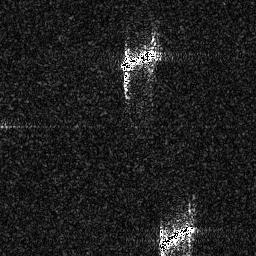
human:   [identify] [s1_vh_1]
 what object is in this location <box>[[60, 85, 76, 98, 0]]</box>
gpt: <ref>1 medium ship at the bottom</ref>

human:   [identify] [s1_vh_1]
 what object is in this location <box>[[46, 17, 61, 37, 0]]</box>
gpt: <ref>1 large ship at the top</ref>